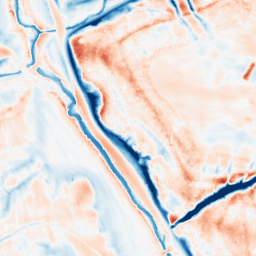
Category: edge_preserving
Decomposition family: guided
Decomposition parameters: radius: 8
eps: 0.1
Upsampling method: bilinear
Upsampling parameters: scale: 4
Upsampling scale: 4